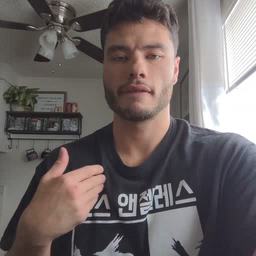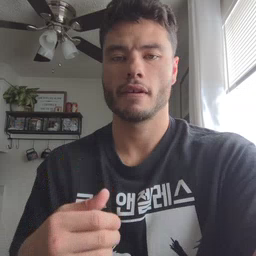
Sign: empty